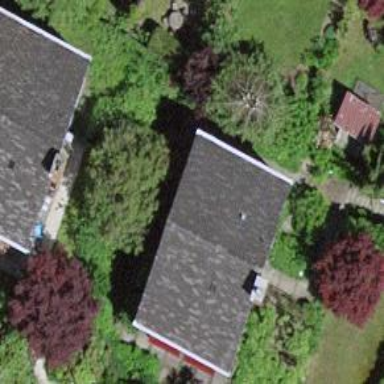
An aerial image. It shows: Detached building.